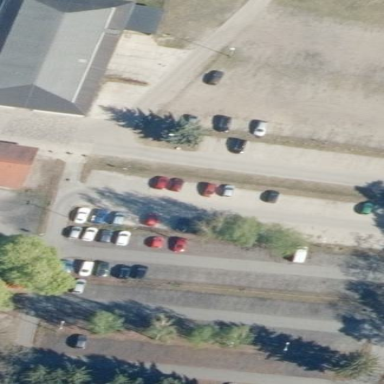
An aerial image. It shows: Street-side parking area.